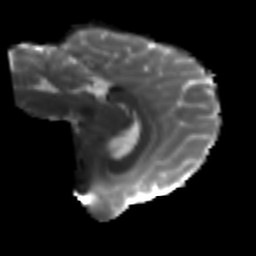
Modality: T2w
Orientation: sagittal
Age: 26
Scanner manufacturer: siemens
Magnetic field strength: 3 T
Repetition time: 4.52 s
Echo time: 0.084 s